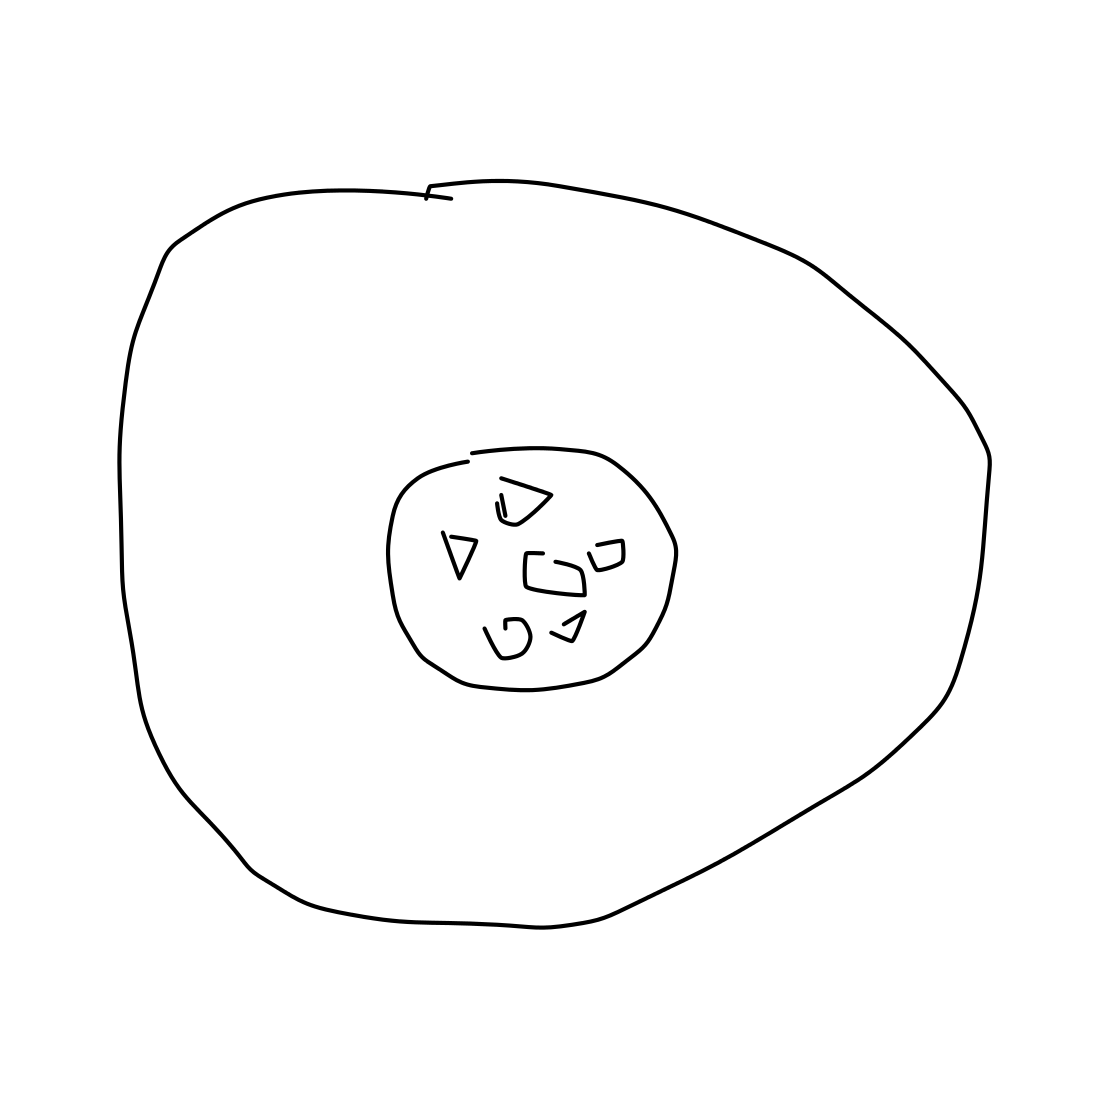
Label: tire